Field crop: maize
Growth stage: 2
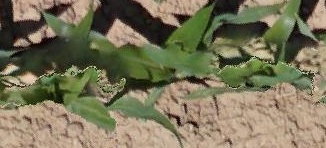
Species: maize